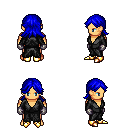
a pixel art fantasy rpg character, male body template, human, tanned skin, gray robe, teal pants, blue loose hair, metal gloves, gold boots, four views (front, back, left, right), 2x2 character sprite sheet, small pixel art, hard edges, no anti-aliasing